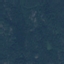
Land use / land cover class: Forest